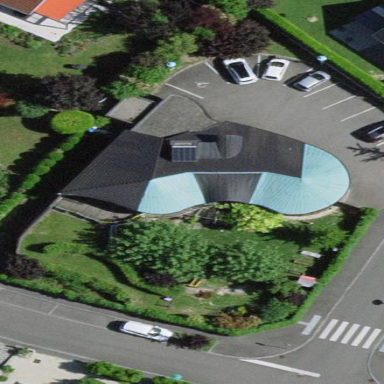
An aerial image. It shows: Kindergarten building.